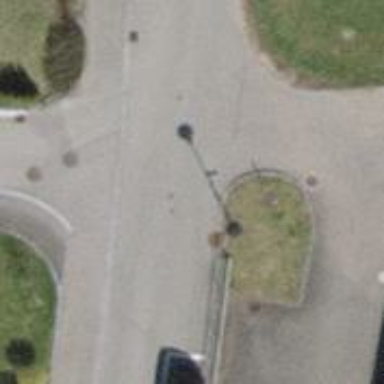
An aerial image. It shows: Residential road with asphalt surface and sidewalks on both sides.